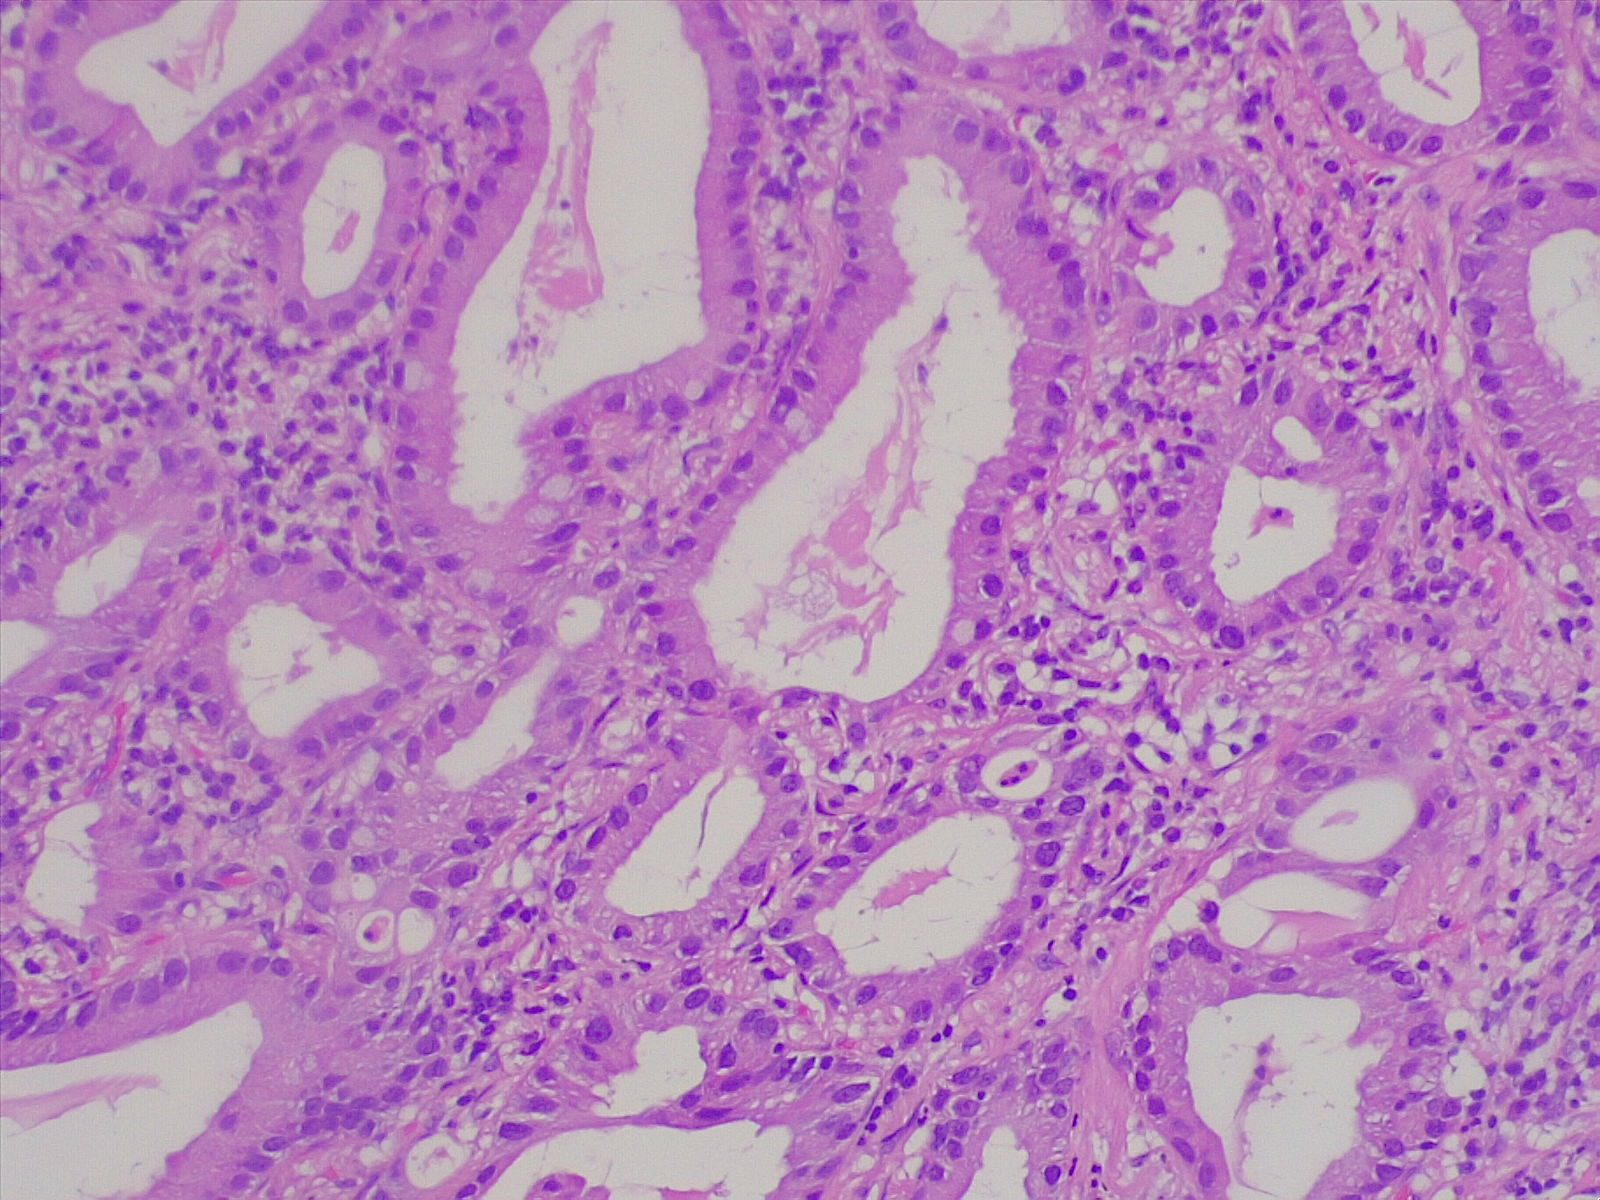
Label: lung adenocarcinoma, well differentiated